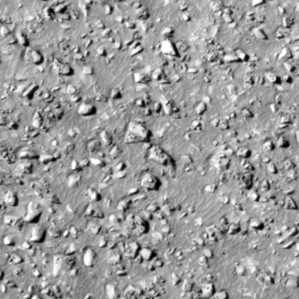
Label: non_frost